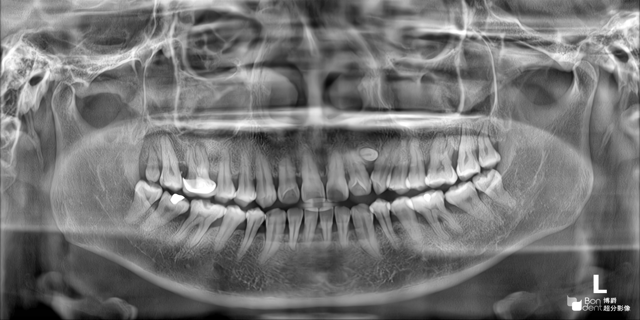
adult